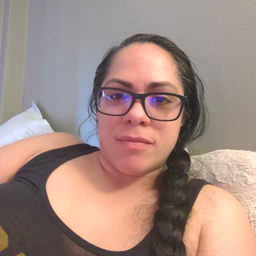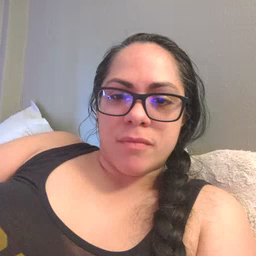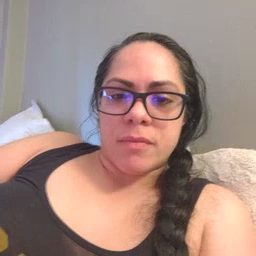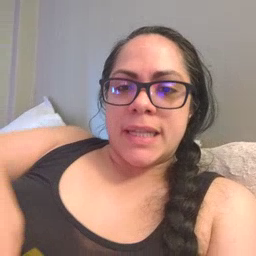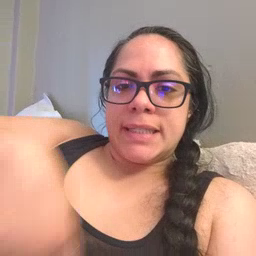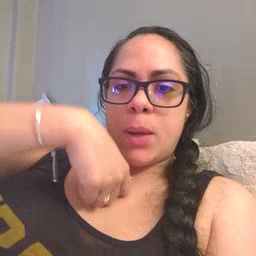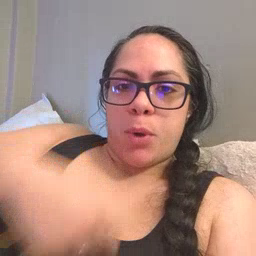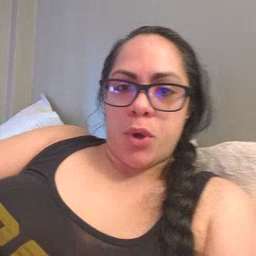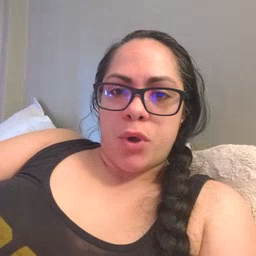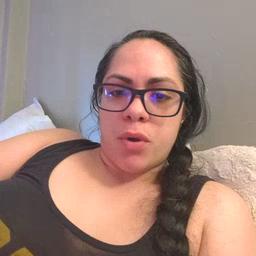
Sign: zipper